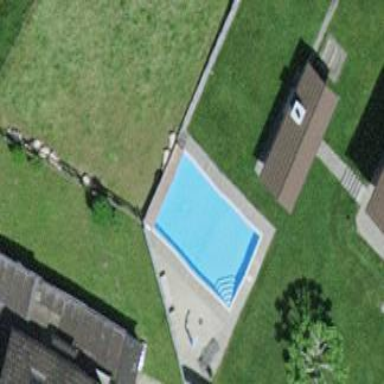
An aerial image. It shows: Swimming pool located in leisure land.